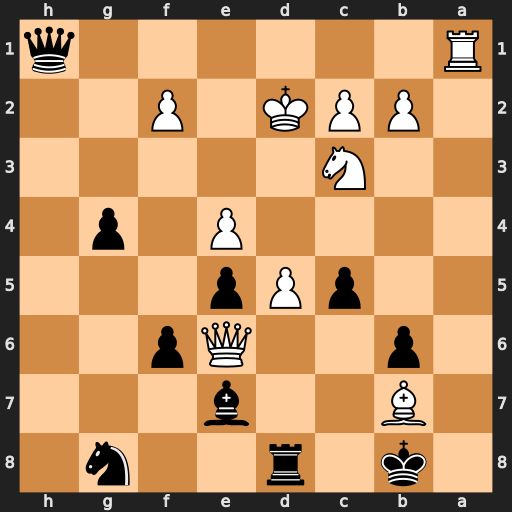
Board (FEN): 1k1r2n1/1B2b3/1p2Qp2/2pPp3/4P1p1/2N5/1PPK1P2/R6q
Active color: b
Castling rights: -
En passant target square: -
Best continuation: Qxa1 Qxb6 Qa7 Qxa7+ Kxa7